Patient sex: M
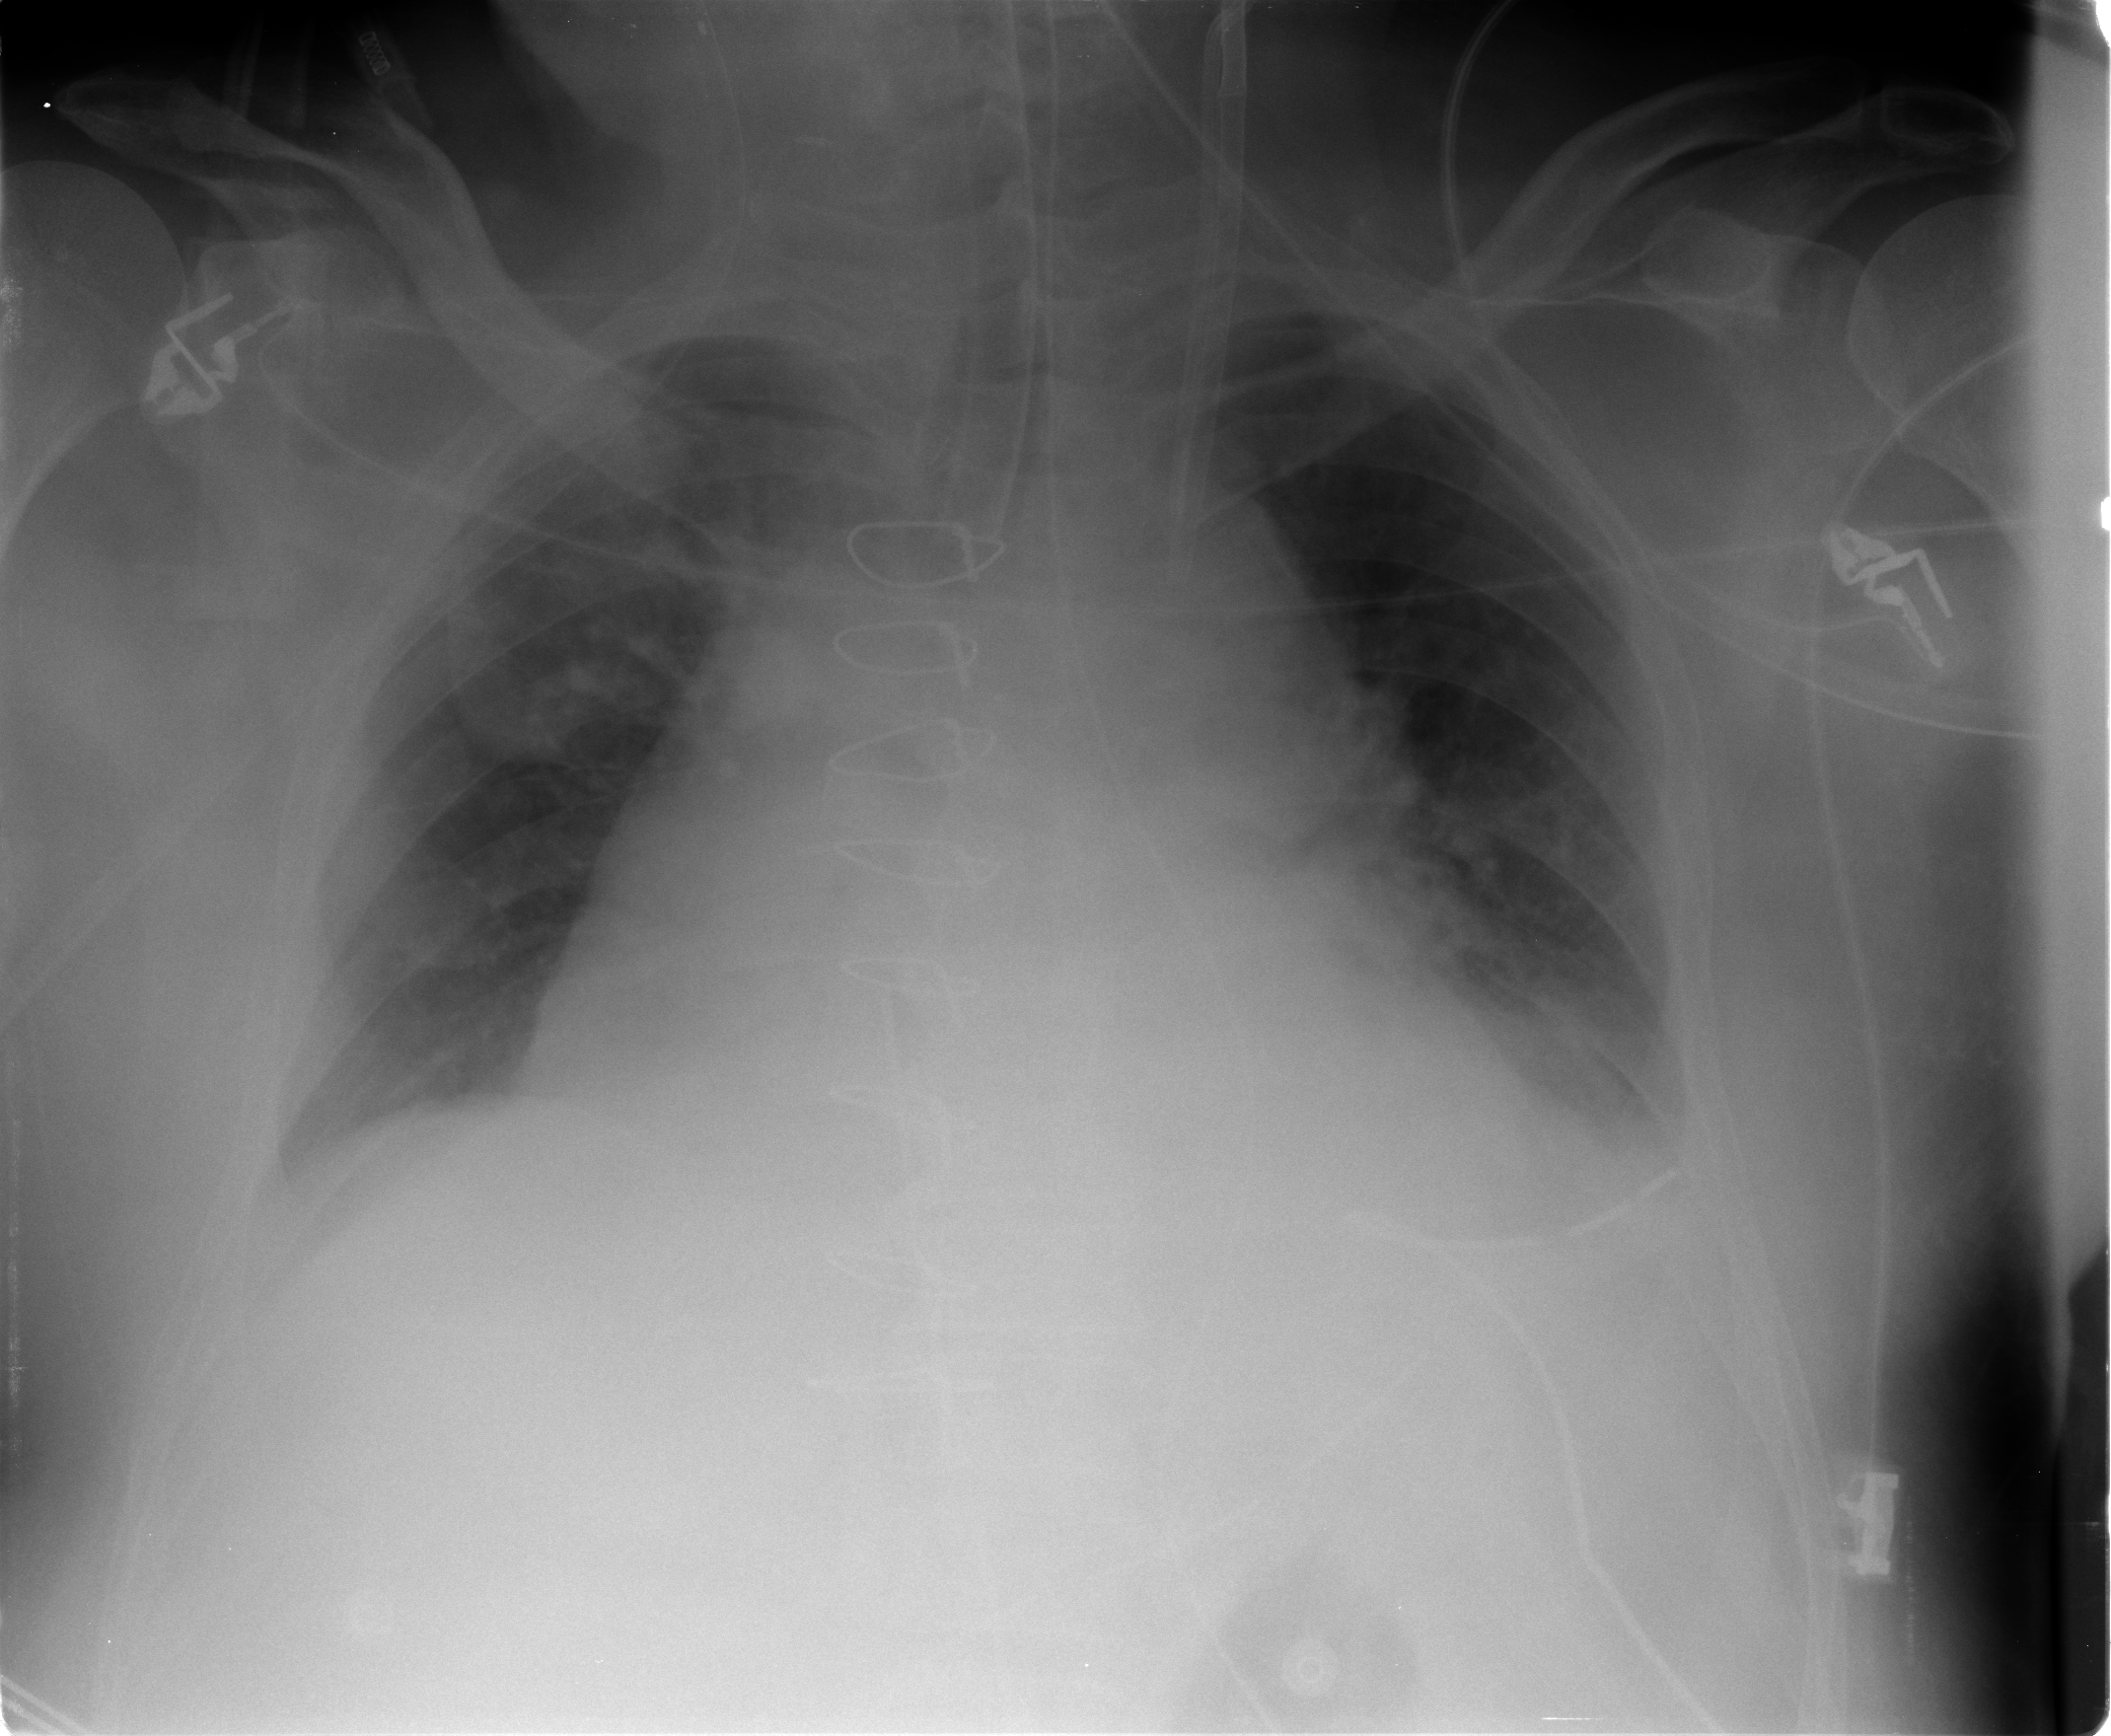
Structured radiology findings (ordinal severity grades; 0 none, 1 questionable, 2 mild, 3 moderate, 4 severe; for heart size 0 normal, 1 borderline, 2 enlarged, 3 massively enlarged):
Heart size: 2
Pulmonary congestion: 2
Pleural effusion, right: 1
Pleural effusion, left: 2
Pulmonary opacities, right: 0
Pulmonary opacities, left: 1
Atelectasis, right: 2
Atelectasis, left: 2